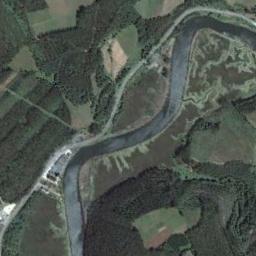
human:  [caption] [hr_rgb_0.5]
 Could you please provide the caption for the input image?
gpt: A curved, Wavy, Light green river with green and tan mixed earth and green forests on both sides .

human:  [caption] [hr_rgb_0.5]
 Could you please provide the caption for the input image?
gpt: The deep blue river with a winding bank is flanked by some fields and forests .

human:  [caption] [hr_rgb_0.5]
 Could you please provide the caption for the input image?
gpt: The river goes through farmland and trees .

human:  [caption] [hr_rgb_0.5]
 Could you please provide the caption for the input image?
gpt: There are many trees on either side of the river .

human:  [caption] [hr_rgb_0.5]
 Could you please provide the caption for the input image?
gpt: There are green trees and meadows near the river .